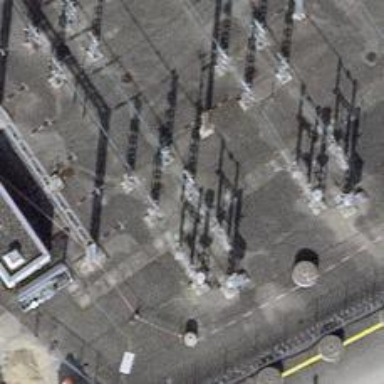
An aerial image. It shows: Bay where power lines run through.